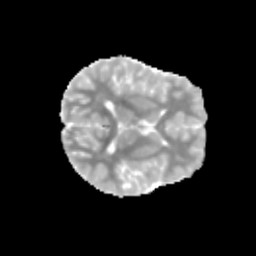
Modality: MD
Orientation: axial
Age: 10
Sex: male
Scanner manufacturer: siemens
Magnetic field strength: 3 T
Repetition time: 3.8 s
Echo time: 0.07 s